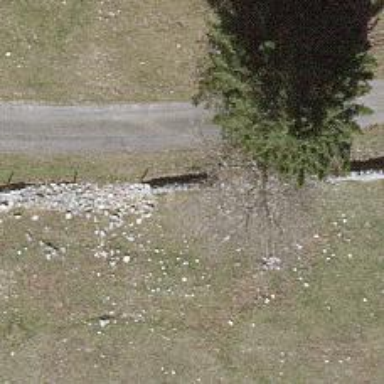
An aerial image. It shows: Wall is shown in the image.